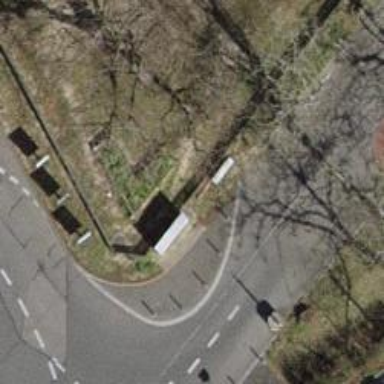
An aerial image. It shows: Avenue lined with trees.